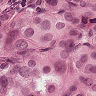
Metastatic tissue present: yes